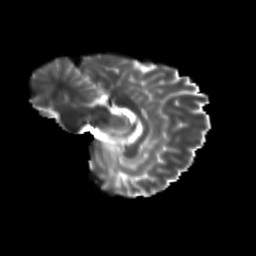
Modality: T2w
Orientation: sagittal
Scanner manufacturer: siemens
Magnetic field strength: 3 T
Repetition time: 9.2 s
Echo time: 0.084 s